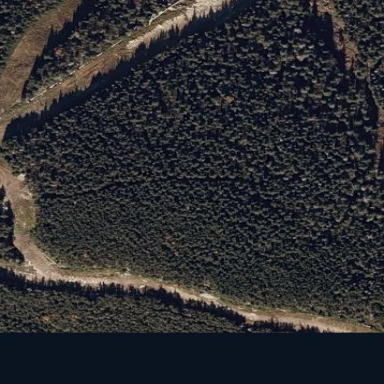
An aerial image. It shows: Coniferous forest area.